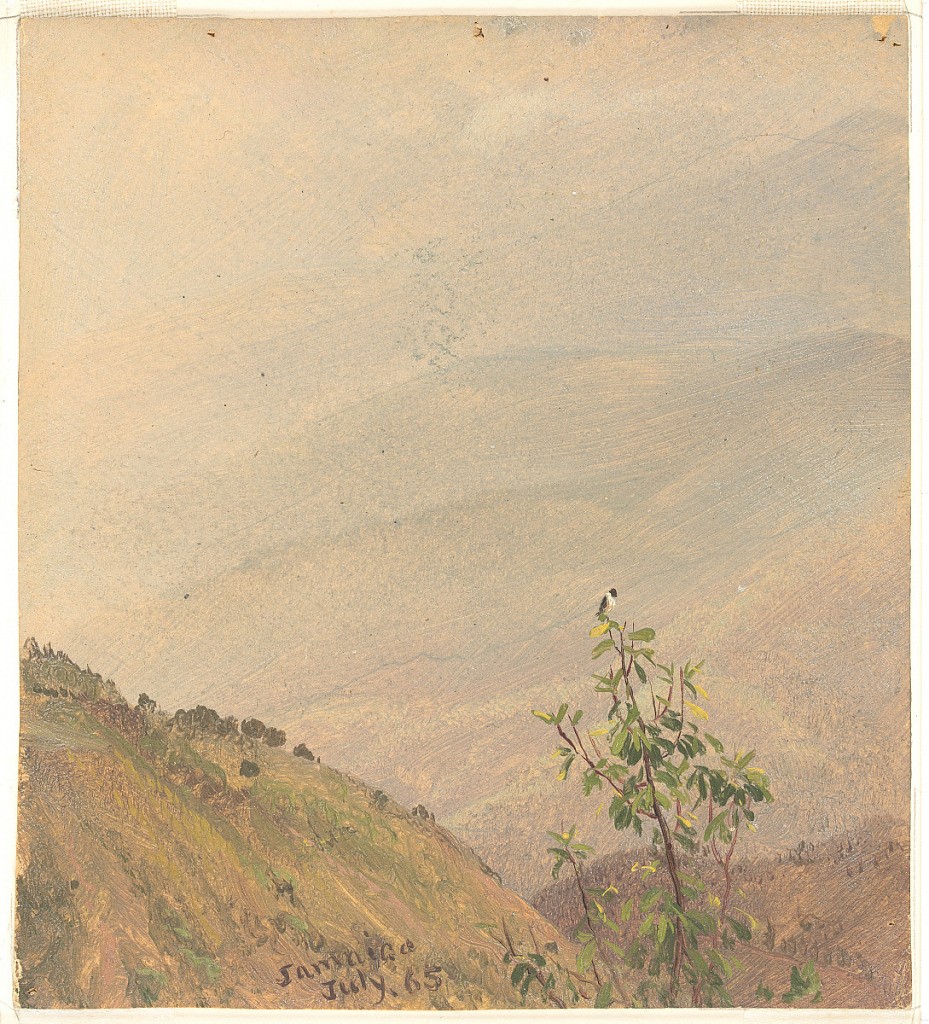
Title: Distant Hills, Jamaica
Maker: Frederic Edwin Church, American, 1826–1900
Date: July 1865
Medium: Brush and oil, graphite on paperboard
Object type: Drawing
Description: Landscape sketch showing view of mountains and valleys in Jamaica with a treetop and perched, black-and-white bird. Nearby slopes in the foreground are rendered in green and brown, while mountains in distance fade into a hazy, golden atmosphere.